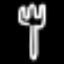
Label: fork